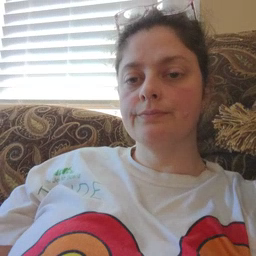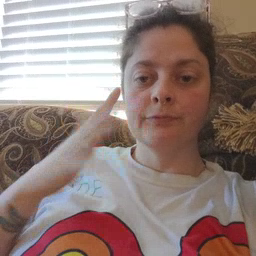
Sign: finish